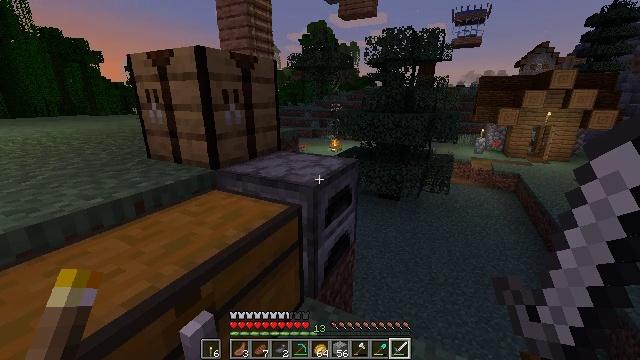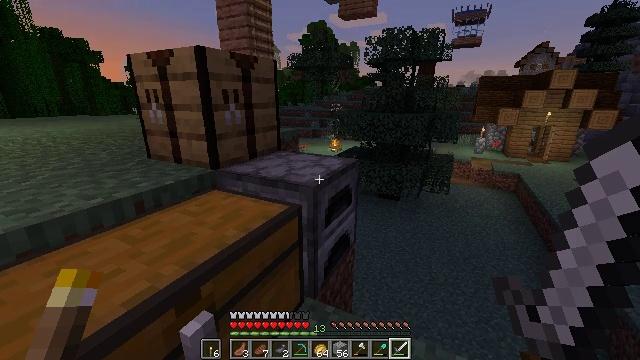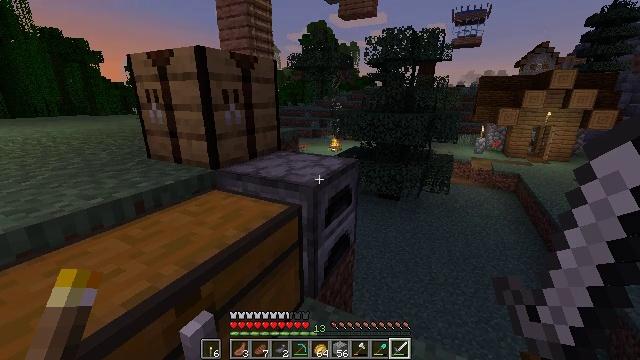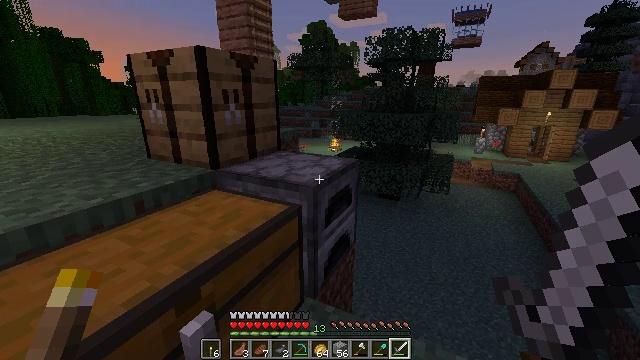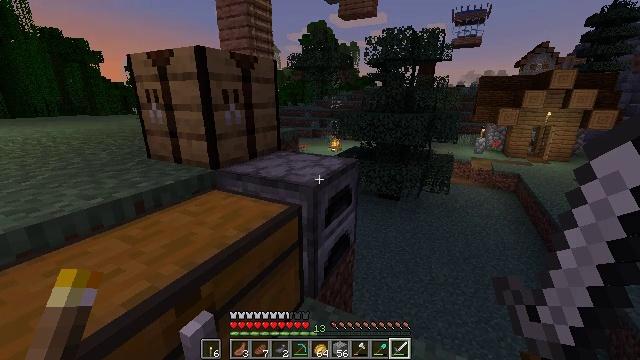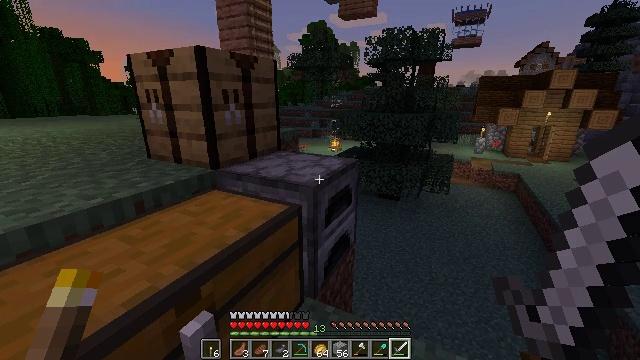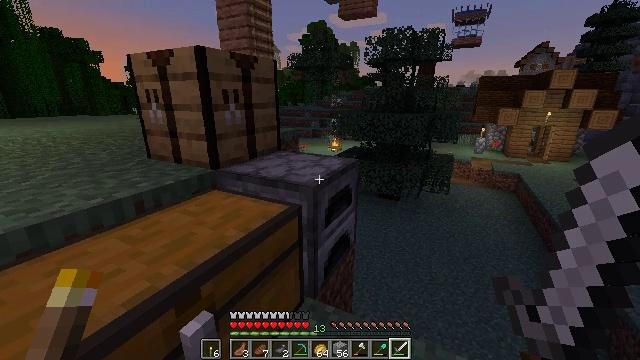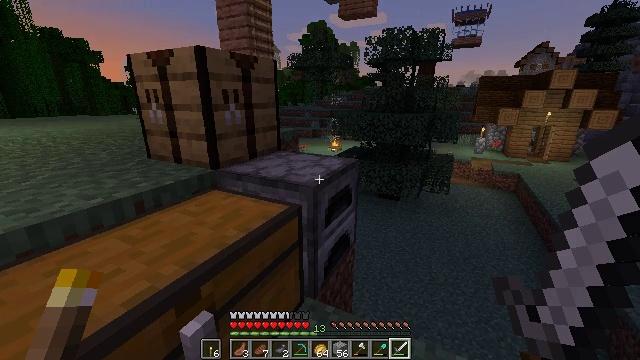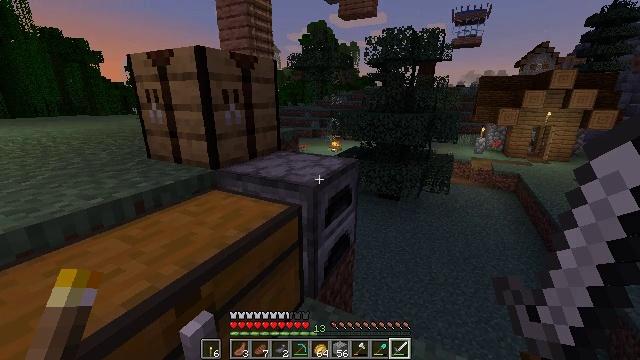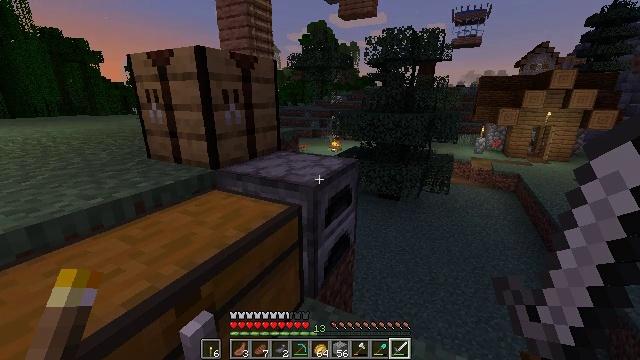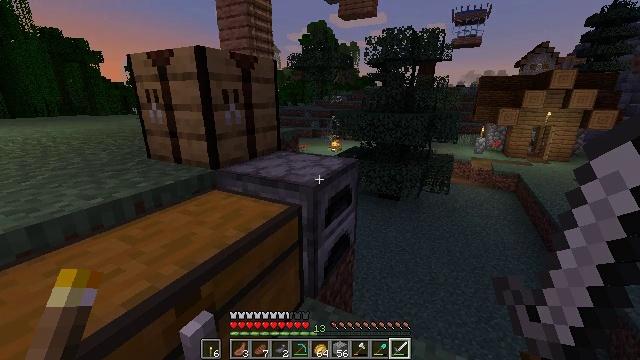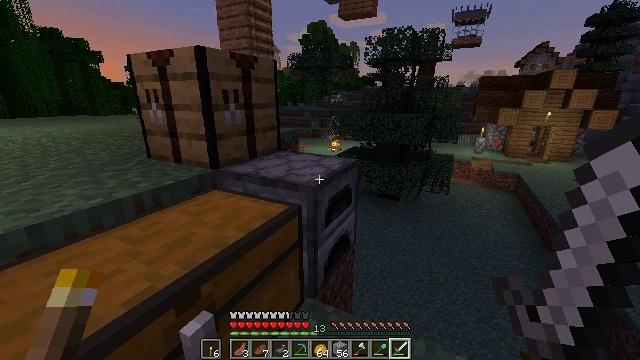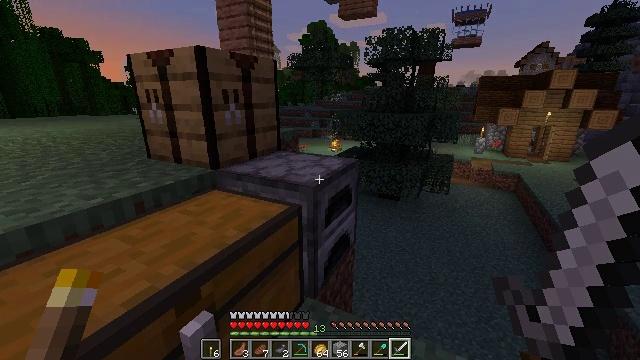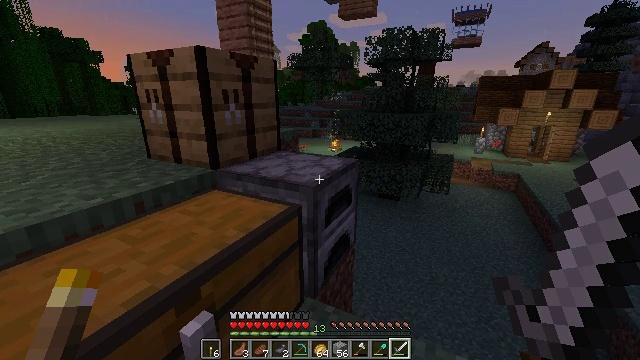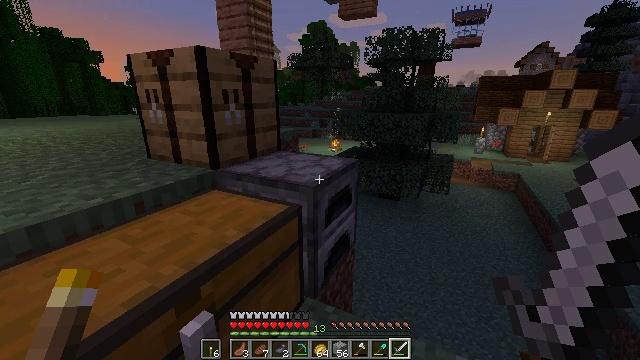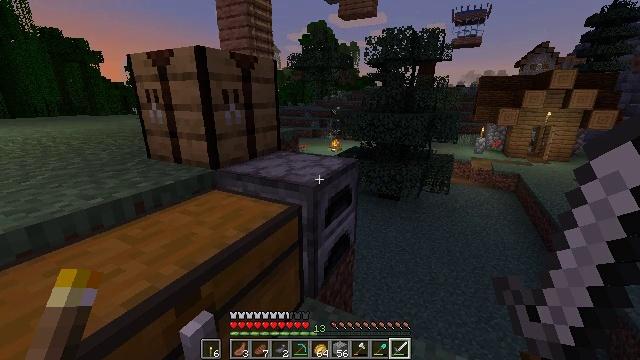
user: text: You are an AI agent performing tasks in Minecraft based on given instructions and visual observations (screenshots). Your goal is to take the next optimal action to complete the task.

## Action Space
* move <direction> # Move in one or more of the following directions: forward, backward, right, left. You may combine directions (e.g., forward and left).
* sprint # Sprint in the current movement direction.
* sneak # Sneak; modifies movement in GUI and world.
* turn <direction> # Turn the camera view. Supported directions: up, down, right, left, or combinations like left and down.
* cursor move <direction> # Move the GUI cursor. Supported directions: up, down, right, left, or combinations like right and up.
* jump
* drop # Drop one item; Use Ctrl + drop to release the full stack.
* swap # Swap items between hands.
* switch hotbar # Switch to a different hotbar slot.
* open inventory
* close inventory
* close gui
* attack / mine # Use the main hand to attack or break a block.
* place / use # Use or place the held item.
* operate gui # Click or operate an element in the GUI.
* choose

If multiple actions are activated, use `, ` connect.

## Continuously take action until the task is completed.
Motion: motion action
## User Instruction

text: Mine a melon block.
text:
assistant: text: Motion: no_op
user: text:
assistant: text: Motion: no_op
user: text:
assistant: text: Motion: no_op
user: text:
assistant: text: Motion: no_op
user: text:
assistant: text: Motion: no_op
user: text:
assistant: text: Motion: no_op
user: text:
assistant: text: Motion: no_op
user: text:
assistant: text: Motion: no_op
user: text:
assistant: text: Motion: no_op
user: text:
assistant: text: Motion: no_op
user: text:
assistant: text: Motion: no_op
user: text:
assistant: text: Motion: no_op
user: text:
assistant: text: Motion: no_op
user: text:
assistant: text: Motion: no_op
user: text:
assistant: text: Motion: no_op
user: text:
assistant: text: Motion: no_op
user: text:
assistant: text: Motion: no_op
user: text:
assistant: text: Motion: no_op
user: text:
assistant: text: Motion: no_op
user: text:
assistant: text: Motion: no_op
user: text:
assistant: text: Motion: no_op
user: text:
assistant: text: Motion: no_op
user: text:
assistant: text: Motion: no_op
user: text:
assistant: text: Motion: no_op
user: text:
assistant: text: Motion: no_op
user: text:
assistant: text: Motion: no_op
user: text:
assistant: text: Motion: no_op
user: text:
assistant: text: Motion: no_op
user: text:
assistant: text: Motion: no_op
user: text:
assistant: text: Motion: no_op